【题型】选择题　【知识点】函数　【难度】medium
如图，已知在平面直角坐标系$xOy$中，直线$y=\dfrac{1}{2}x-1$分别交$x$轴，$y$轴于点$A$和点$B$，分别交反比例函数$y_1=\dfrac{k}{x}(k>0,x>0)$，$y_2=\dfrac{2k}{x}(x<0)$的图象于点$C$和点$D$，过点$C$作$CE\perp x$轴于点$E$，连结$OC$，$OD$，若$\triangle COE$的面积与$\triangle DOB$的面积相等，则$k$的值是（ ）

\vspace{0.5em}
\noindent A．$2$ \hfill B．$\dfrac{3}{2}$ \hfill C．$1$ \hfill D．$\dfrac{1}{2}$
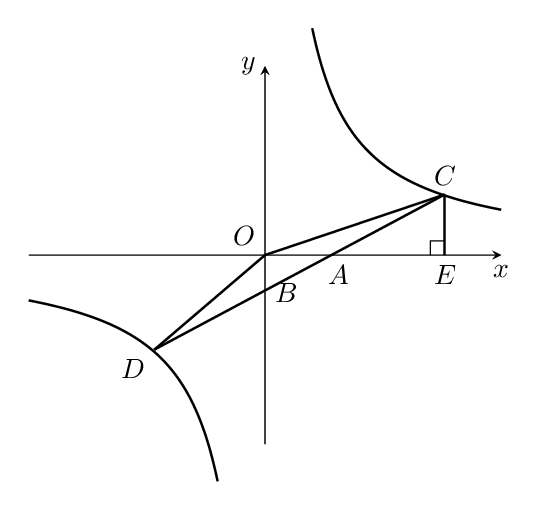
【解答】
\noindent\textbf{【答案】} A

\vspace{0.5em}
\noindent\textbf{【分析】} 本题考查反比例函数与一次函数的图象与性质，由反比例$k$的几何意义可得$S_{\triangle OCE}=\dfrac{1}{2}k$，设$D\left(x,\dfrac{2k}{x}\right)$，所以$S_{\triangle BOD}=-\dfrac{1}{2}x$，再由已知可得$\dfrac{1}{2}k=-\dfrac{1}{2}x$，求得$D(-k,-2)$，再将点$D$代入$y=\dfrac{1}{2}x-1$即可求$k$的值．

\vspace{0.5em}
\noindent\textbf{【详解】} 解：由题意可求$B(0,-1)$，\\
\hspace*{1em}$\because$ 直线$y=\dfrac{1}{2}x-1$与$y_1=\dfrac{k}{x}$交于点$C$，\\
\hspace*{1em}$\therefore S_{\triangle OCE}=\dfrac{1}{2}k$，\\
\hspace*{1em}设$D\left(x,\dfrac{2k}{x}\right)$，\\
\hspace*{1em}$\therefore S_{\triangle BOD}=\dfrac{1}{2}\times 1\times (-x)=-\dfrac{1}{2}x$，\\
\hspace*{1em}$\because \triangle COE$的面积与$\triangle DOB$的面积相等，\\
\hspace*{1em}$\therefore \dfrac{1}{2}k=-\dfrac{1}{2}x$，\\
\hspace*{1em}$\therefore k=-x$，\\
\hspace*{1em}$\therefore D(-k,-2)$，\\
\hspace*{1em}$\because D$点在直线$y=\dfrac{1}{2}x-1$上，\\
\hspace*{1em}$\therefore -2=-\dfrac{1}{2}k-1$，\\
\hspace*{1em}$\therefore k=2$，